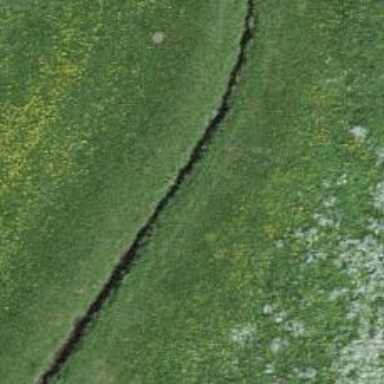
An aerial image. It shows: Ditch in the surroundings.